Question: Assume there are m objects, each having n types of alternatives and each alternative having a value and a weight. Different objects have different alternatives. The final objective is to select one alternative for each object in order to maximize the total value of the combination. This combination is constrained by the total weight of the permutation not exceeding by a given constant. How do you do this?
Regarding the alternatives, the function f(weight) = value of the value and weight is a monotonically increasing function, although the exact function is not known. This function f might be same or different(unknown) for different objects.
I understand that if solved in a rigid CS manner, this should take O(n^m).This is especially very big for m > 70 and n > 50.
However, this is a real world engineering problem, and some degree of accuracy can be traded for a faster running time. An alternative I have been thinking of is to try to approximate the function of the alternatives for each object, using a learning model. Once we get f', we put these functions in a mathematical equation to get the following computational problem. We then use Lagrange's Multipliers to solve the following:-

Is my current solution wrong? Am I overthinking this and is there a simpler solution present? Would you solve this in a different manner? Can a special Data Structure be used in combination with my approach to make it faster?
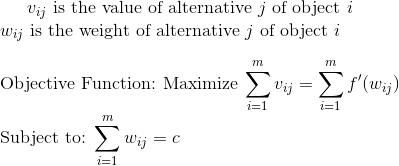
Answer: There will be dynamic programming solutions to this, if you are happy to scale and round the weights to make them small integers.
After doing this create a table that gives, for each i and each weight w, table[i][w] = the maximum value that can be achieved using the first i objects and having total weight at most w.
You can work out the results for i=n+1 from the results for i=n - just consider all the possible choices for the n+1th object and look at the best answers for the first n objects.
Also keep enough book-keeping, such as the best choice for each combination of i and n, so that when you have worked out the best value possible using all the objects and the actual weight constraint you can trace back to find the right answer (actually in this case if you keep the table of weights I think you can back track fairly easily without keeping extra notes).
The cost of this is the number of objects times the number of choices for each object times the maximum total weight - so you can see there is a tradeoff between getting accurate answers with fine divisions and large total weights and fast answers with rough divisions and small total weights, where you divide by a large number before rounding the weights.